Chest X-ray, PA view. Patient: 63 years old, sex F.
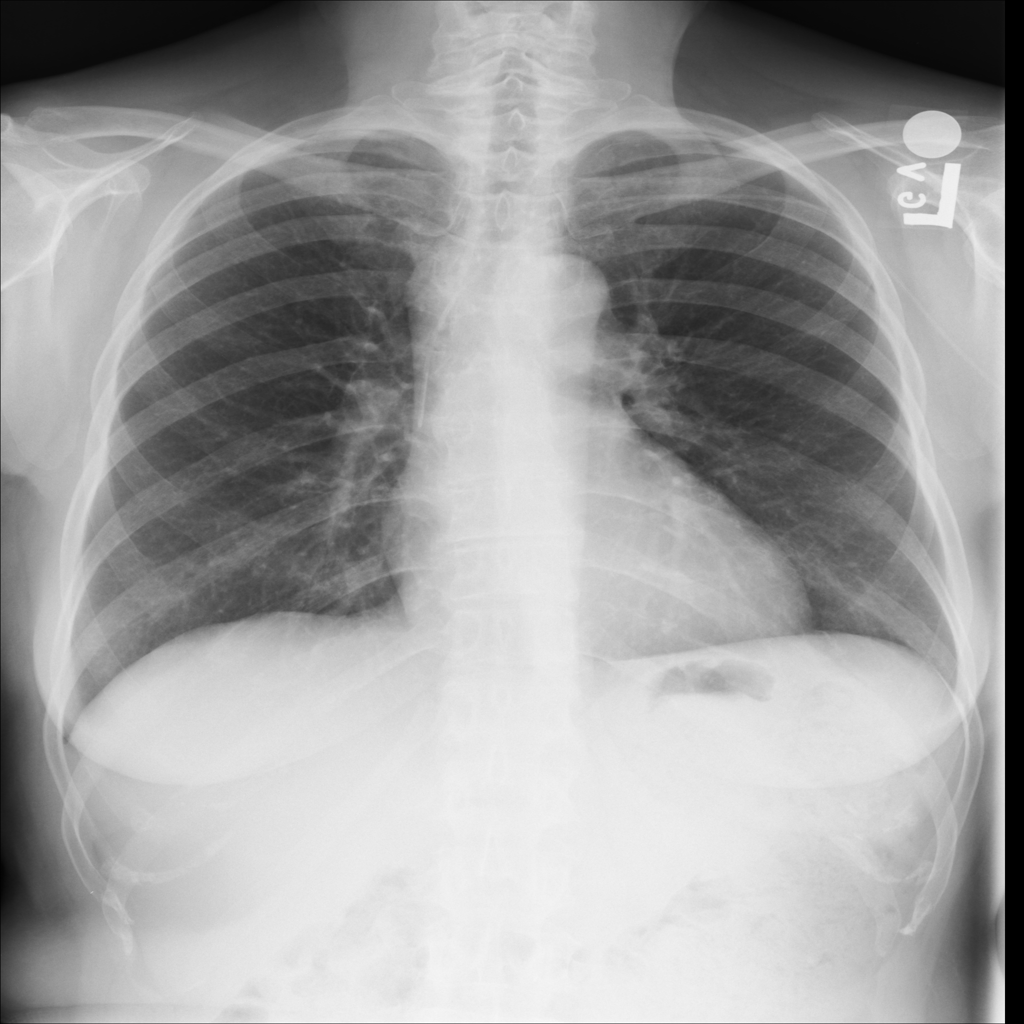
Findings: No Finding